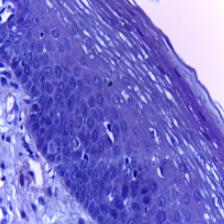
Diagnosis: Normal